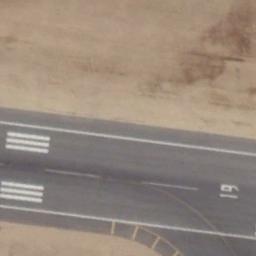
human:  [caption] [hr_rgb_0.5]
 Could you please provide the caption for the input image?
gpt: The runway goes through the clearing and the designation marking is 19 .

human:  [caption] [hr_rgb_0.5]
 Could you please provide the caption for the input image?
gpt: The runway is on the bare land .

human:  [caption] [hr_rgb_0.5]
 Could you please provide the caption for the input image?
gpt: Next to the runway is brown bare ground with white '19' and short-line signs on the runway .

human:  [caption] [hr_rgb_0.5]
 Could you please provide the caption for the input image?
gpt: There are vertical lines on the runway .

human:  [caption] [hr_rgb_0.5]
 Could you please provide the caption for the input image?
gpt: There are yellow empty land beside the runway .